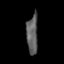
Tissue: skin
Cell type: Others
Senescence score: 0.2456
Nuclear area (px): 438
Mean DAPI intensity: 93.046